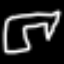
Label: pants